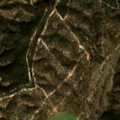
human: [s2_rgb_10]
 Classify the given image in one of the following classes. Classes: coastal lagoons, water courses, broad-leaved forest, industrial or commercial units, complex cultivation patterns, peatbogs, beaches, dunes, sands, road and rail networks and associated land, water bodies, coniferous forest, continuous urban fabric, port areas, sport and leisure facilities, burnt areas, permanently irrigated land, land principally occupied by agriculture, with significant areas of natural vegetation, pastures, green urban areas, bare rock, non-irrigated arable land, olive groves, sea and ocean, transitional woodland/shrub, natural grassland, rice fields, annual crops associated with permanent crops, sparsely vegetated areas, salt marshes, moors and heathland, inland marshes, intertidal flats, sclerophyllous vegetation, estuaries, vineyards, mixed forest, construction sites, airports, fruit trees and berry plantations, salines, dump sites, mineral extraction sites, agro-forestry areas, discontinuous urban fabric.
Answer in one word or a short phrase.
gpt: agro-forestry areas, broad-leaved forest, transitional woodland/shrub